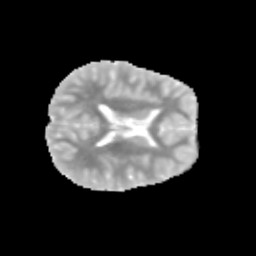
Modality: MD
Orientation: axial
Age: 9
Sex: female
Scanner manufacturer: siemens
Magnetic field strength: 3 T
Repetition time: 3.8 s
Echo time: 0.07 s